Interaction volume radius: 5 \u00c5
Interaction volume height: 25 \u00c5
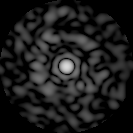
Disorder parameter: 0.8857